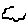
Label: cloud